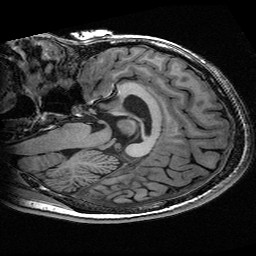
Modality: T1w
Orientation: sagittal
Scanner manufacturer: ge
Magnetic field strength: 3 T
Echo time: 0.00318 s